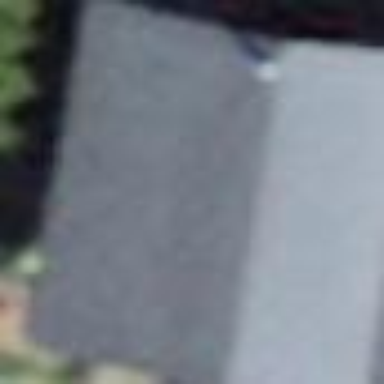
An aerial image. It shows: Semi-detached house with gabled roof.